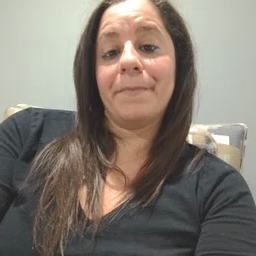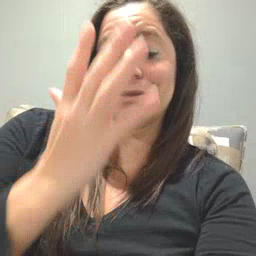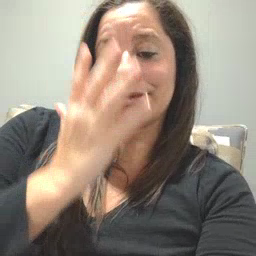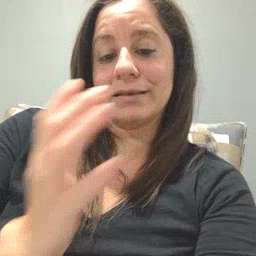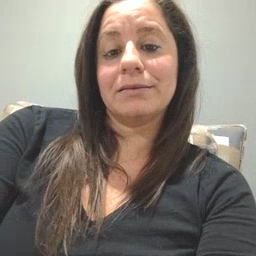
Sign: sad